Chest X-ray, AP view. Patient: 68 years old, sex F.
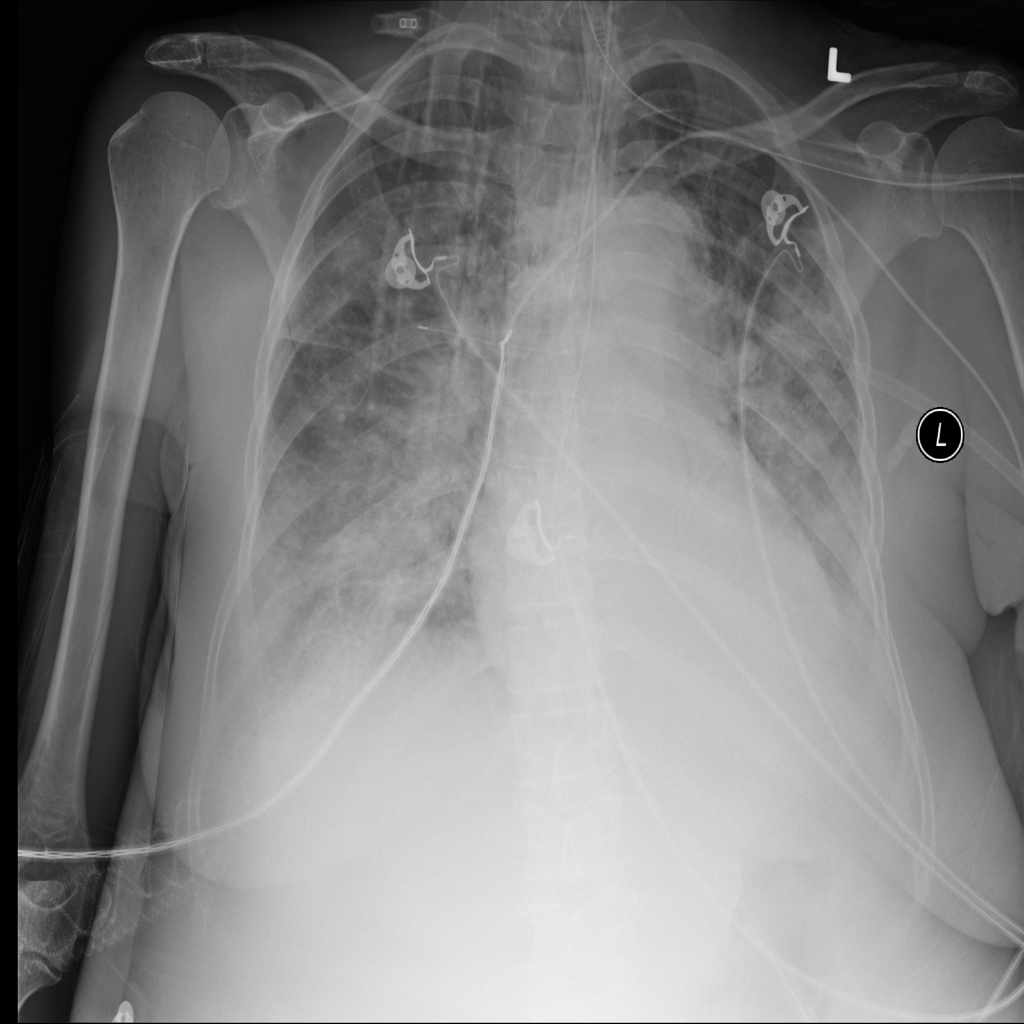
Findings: Infiltration